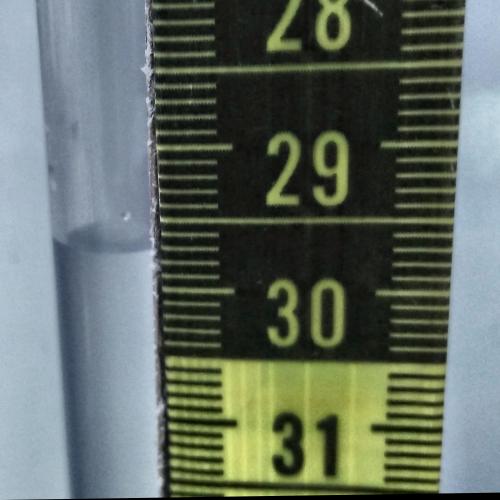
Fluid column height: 29.7 cm